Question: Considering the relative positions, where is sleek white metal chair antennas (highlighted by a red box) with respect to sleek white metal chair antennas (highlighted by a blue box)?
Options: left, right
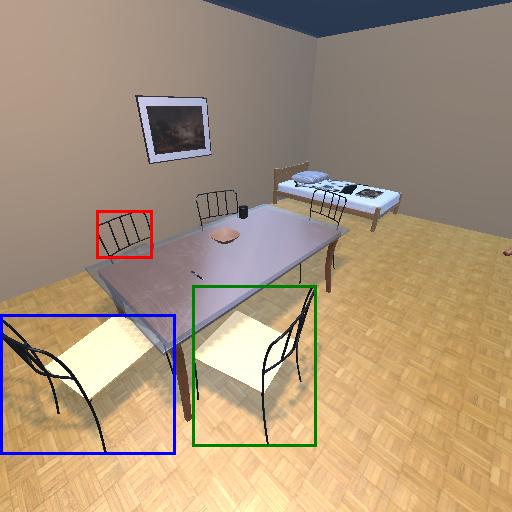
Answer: left